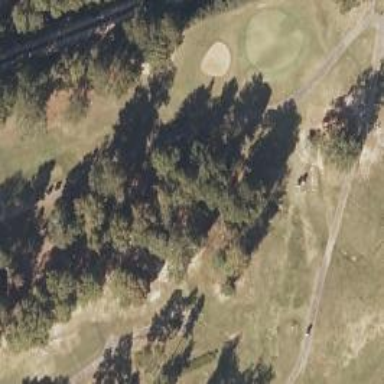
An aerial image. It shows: Golf cartpath that is also road path.